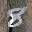
Label: 8